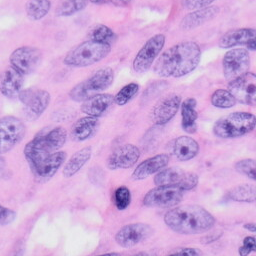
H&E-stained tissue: Skin